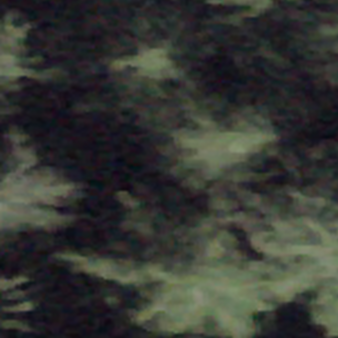
Label: other